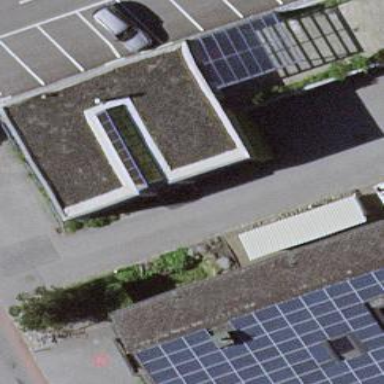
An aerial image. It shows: Industrial building.